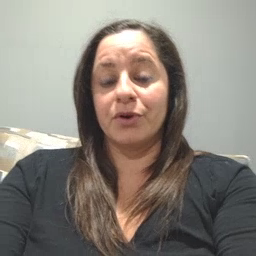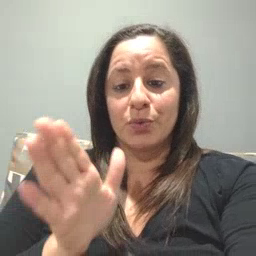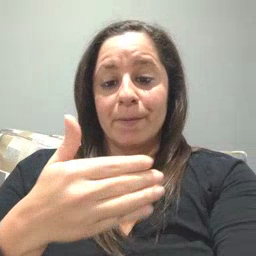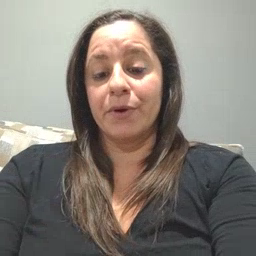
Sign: room